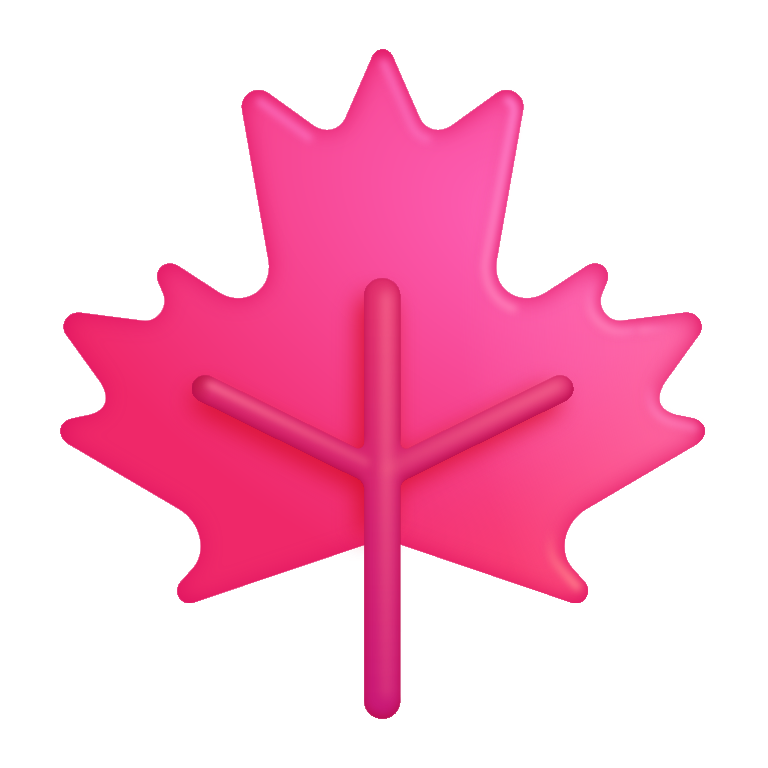
maple leaf color